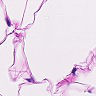
Metastatic tissue present: no